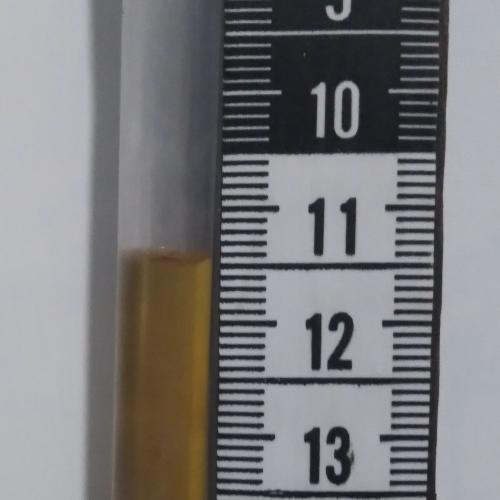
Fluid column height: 11.4 cm